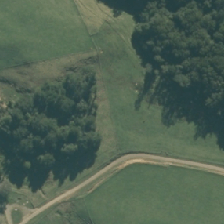
Land cover: indigenous_forest